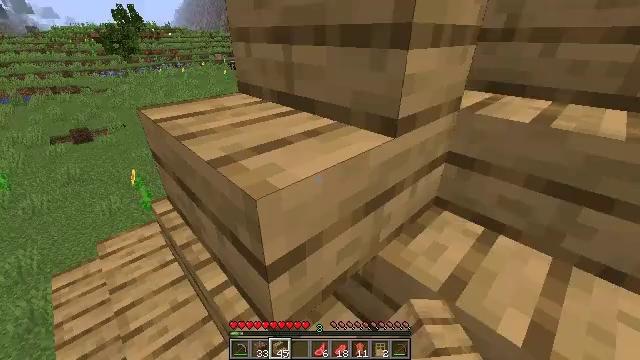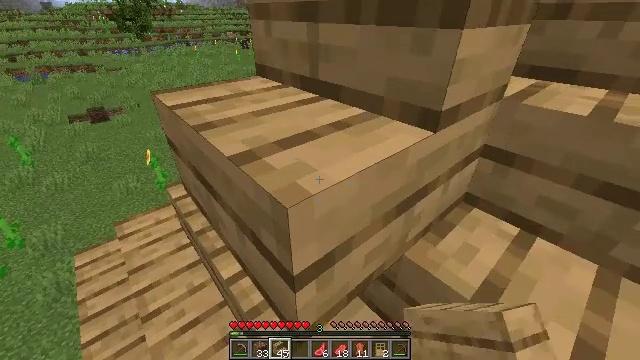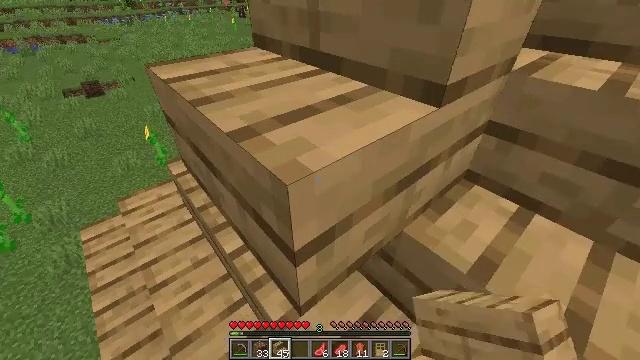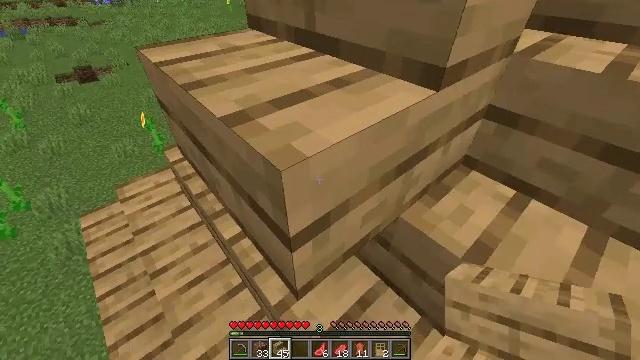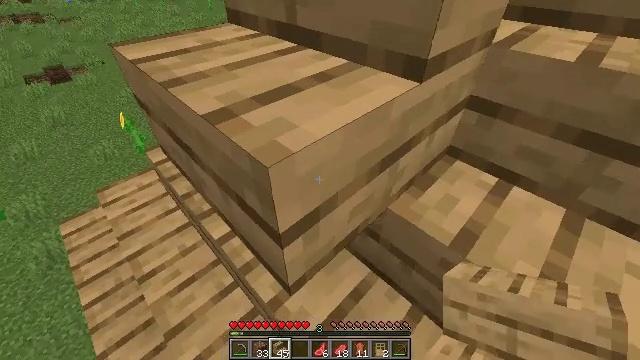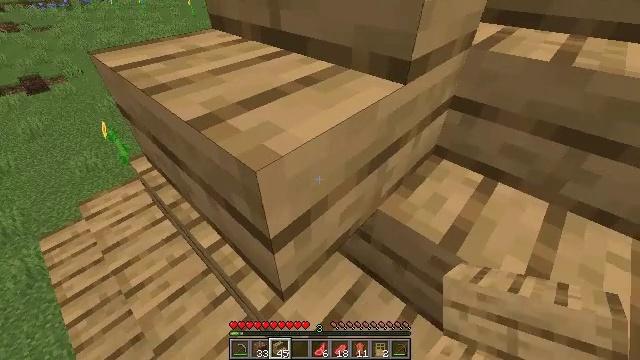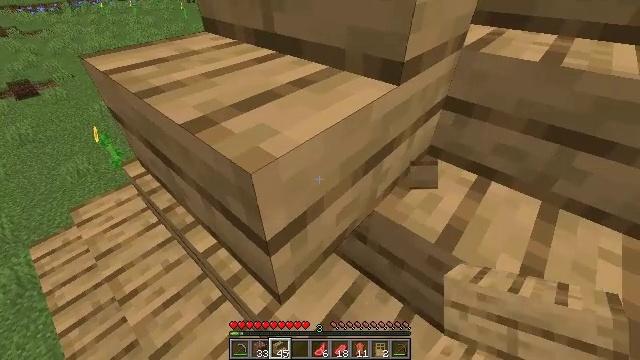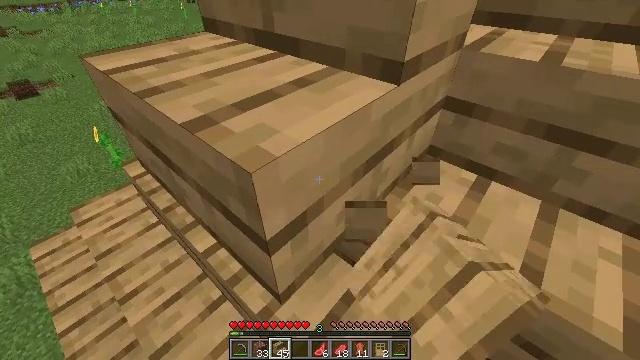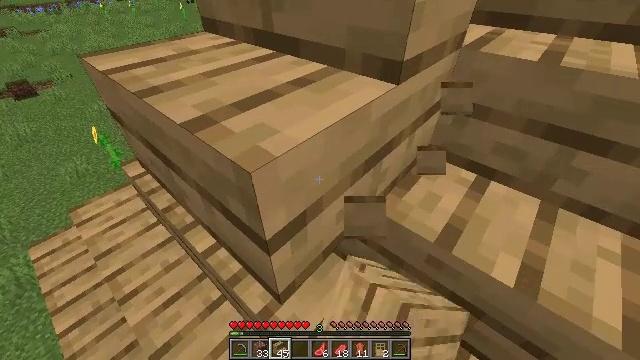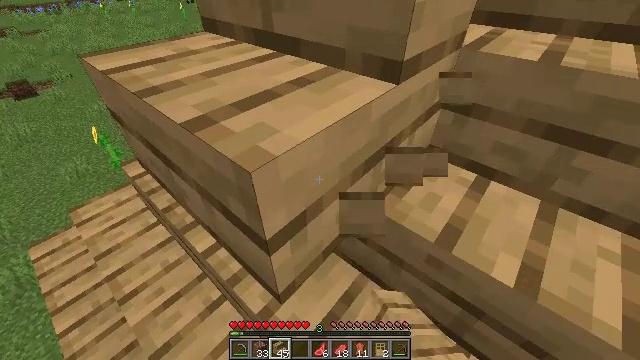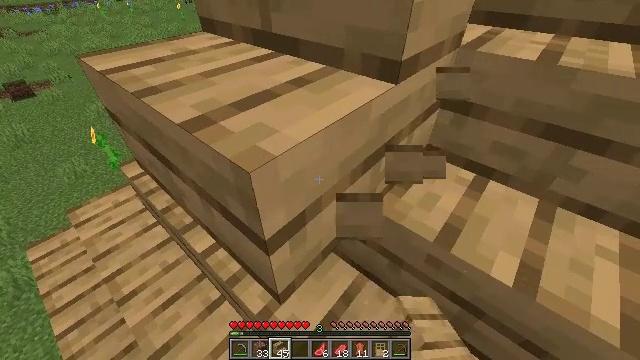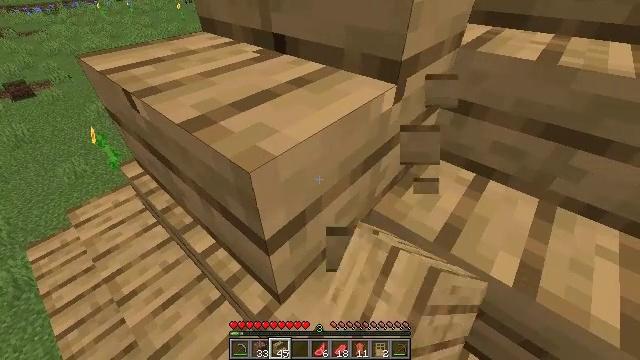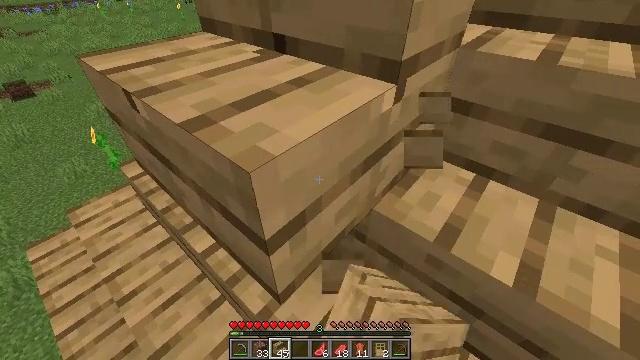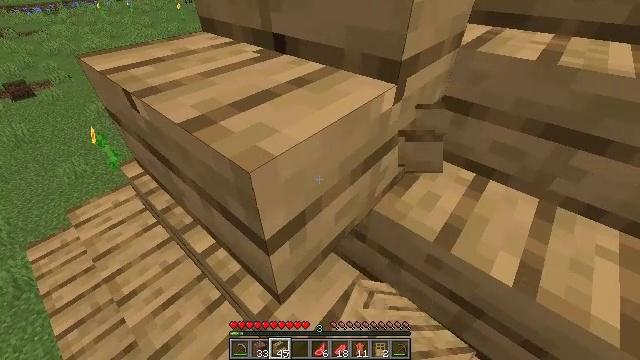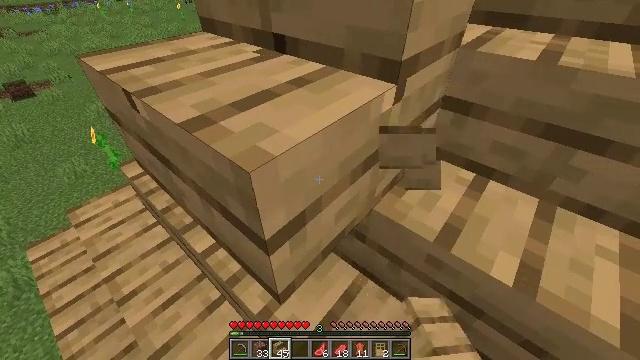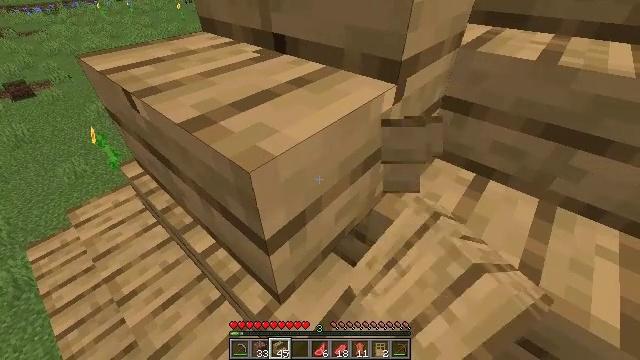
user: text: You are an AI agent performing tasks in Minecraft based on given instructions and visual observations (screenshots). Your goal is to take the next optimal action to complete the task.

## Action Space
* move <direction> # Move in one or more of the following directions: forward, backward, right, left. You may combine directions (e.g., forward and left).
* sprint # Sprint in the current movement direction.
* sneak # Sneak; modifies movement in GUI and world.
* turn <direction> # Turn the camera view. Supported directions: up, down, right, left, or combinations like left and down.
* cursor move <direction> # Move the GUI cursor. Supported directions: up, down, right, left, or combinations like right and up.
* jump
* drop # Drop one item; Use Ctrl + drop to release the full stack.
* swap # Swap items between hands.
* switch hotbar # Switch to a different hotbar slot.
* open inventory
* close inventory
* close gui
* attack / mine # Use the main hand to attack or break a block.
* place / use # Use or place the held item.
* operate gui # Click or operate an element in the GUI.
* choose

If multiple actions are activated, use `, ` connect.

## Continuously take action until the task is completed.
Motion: motion action
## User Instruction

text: Gather some oak stairs for reuse.
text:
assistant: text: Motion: move forward, sneak, turn left and down
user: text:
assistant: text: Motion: sneak, turn down
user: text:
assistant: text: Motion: sneak, turn down
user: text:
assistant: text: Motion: sneak, turn right and down
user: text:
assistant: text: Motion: sneak, turn right
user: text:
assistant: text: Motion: sneak, turn right, attack / mine
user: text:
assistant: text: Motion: sneak, attack / mine
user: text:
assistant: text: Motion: sneak, attack / mine
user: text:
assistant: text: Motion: sneak, attack / mine
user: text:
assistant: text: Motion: sneak, attack / mine
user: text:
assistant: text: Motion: sneak, attack / mine
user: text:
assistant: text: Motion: sneak, attack / mine
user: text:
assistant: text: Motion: sneak, attack / mine
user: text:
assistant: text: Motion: sneak, attack / mine
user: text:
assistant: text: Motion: sneak, attack / mine
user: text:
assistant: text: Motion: sneak, attack / mine
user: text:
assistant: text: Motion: sneak, turn left, attack / mine
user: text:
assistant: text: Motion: sneak, turn up, attack / mine
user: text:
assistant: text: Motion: sneak, attack / mine
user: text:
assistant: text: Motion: sneak, attack / mine
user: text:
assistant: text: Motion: sneak, attack / mine
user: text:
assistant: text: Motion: sneak, attack / mine
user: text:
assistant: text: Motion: sneak, attack / mine
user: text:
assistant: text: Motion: sneak, attack / mine
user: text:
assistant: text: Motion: sneak, attack / mine
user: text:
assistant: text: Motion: sneak, attack / mine
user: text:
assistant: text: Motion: sneak, attack / mine
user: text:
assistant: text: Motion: sneak, attack / mine
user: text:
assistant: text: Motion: sneak, attack / mine
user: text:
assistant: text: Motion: sneak, attack / mine